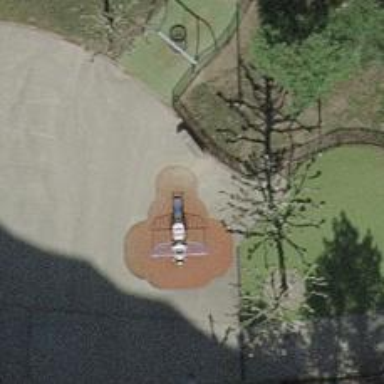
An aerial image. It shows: Playground area for leisure activities on the land.